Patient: sex M, age 66
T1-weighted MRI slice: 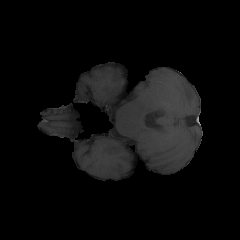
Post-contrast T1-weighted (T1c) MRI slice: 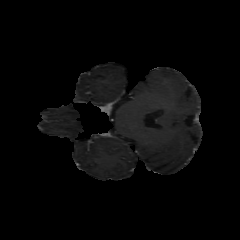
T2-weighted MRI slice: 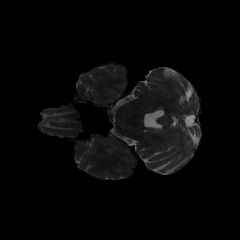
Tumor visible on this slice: no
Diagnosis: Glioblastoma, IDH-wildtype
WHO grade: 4